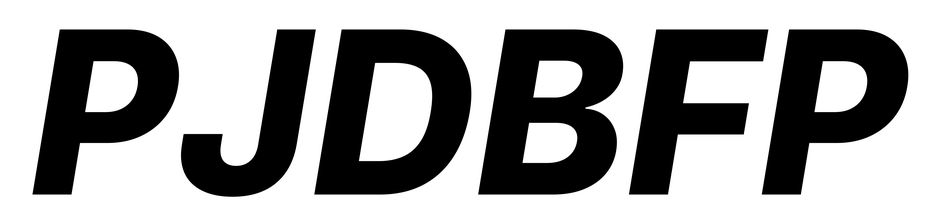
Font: Inter-Italic_ExtraBold_Italic